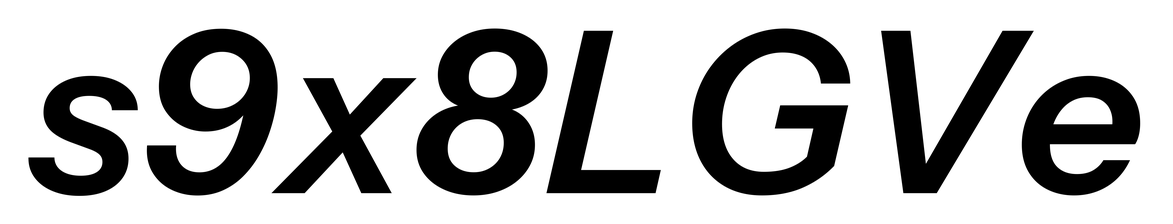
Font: InstrumentSans-Italic_SemiBold_Italic